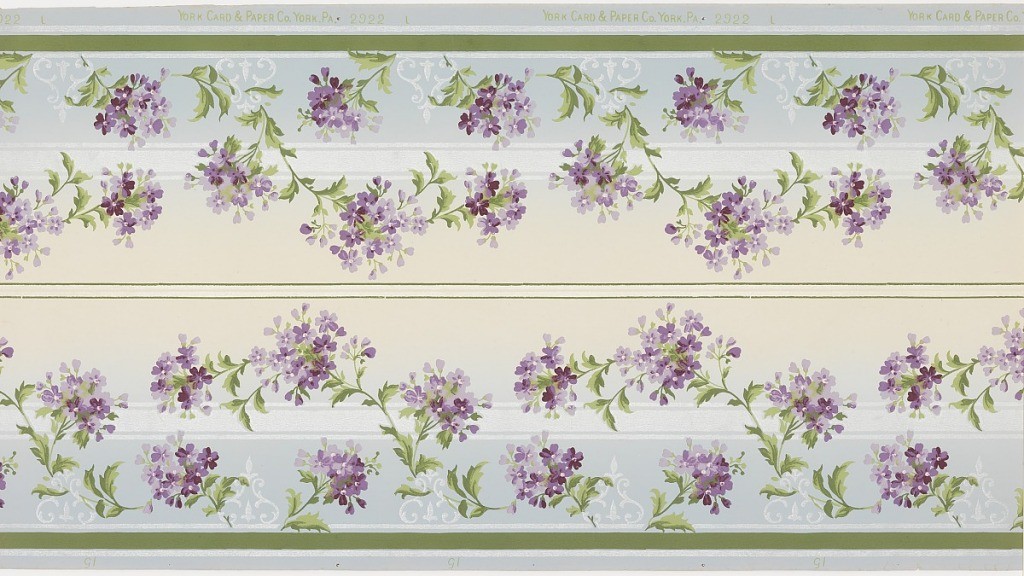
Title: Frieze
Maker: York Card & Paper Co., 1891
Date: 1905–1915
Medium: Machine-printed paper, liquid mica
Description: Borders printed two across the width (not mirrored). Repeating vines with clusters of small purple flowers. Top and bottom have thin and thick white liquid mica and green stripes. Grounding is shaded from light blue (bottom) to cream (top). Background of liquid white mica bands and scroll- and fleur-de-lys motif.
Printed in selvedge: "York Card & Paper Co. York. PA." Pattern No. "2922 L 15"